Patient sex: M
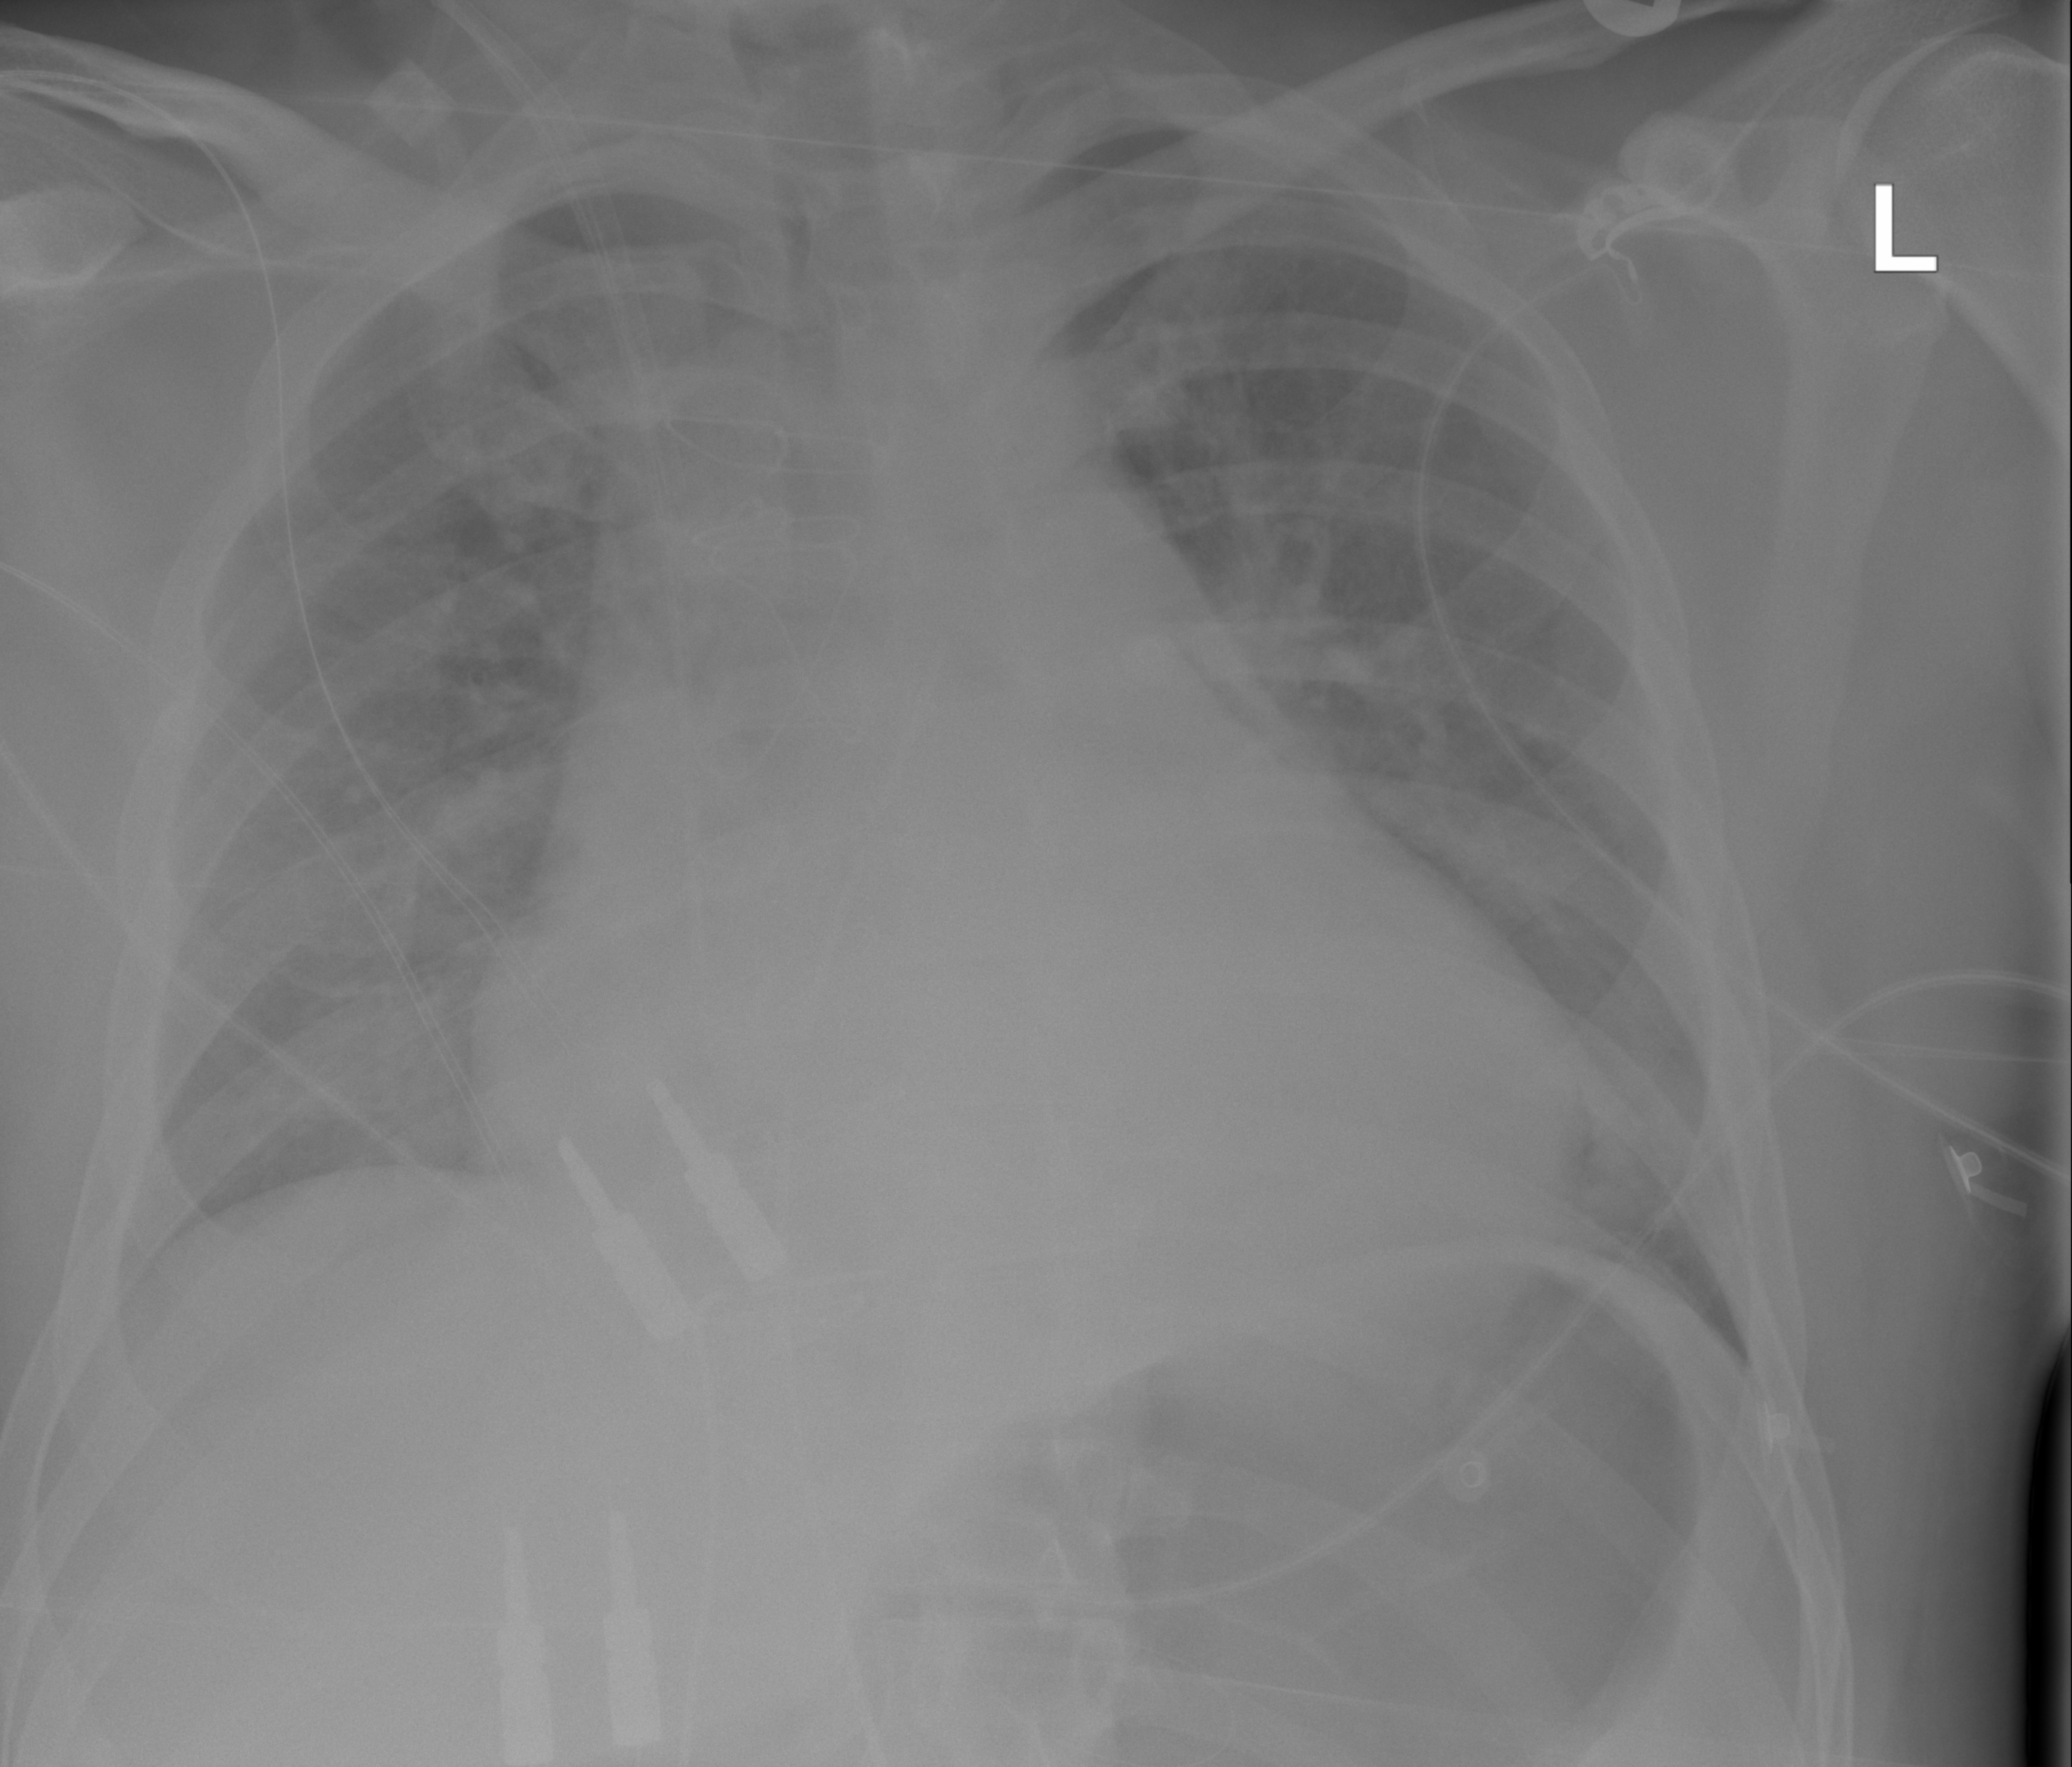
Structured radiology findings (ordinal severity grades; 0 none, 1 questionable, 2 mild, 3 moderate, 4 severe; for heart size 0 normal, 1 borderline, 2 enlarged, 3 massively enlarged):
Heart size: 2
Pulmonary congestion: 2
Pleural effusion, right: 0
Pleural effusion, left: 0
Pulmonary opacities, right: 0
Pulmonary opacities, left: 0
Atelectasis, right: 0
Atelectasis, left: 0